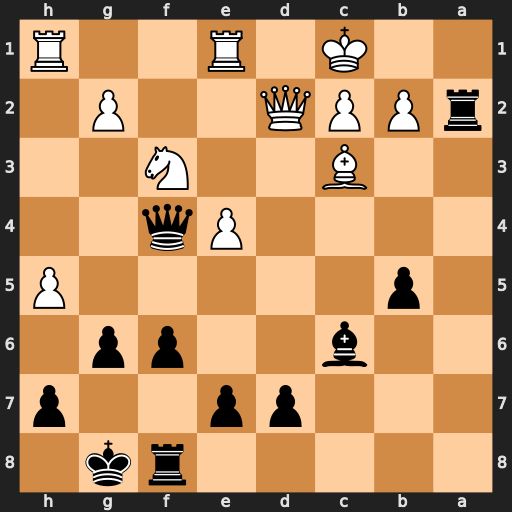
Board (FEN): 5rk1/3pp2p/2b2pp1/1p5P/4Pq2/2B2N2/rPPQ2P1/2K1R2R
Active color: b
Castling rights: -
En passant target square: -
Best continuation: Ra1#